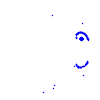
Particle: electron